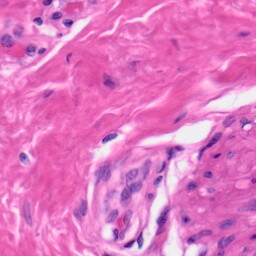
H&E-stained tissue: Skin